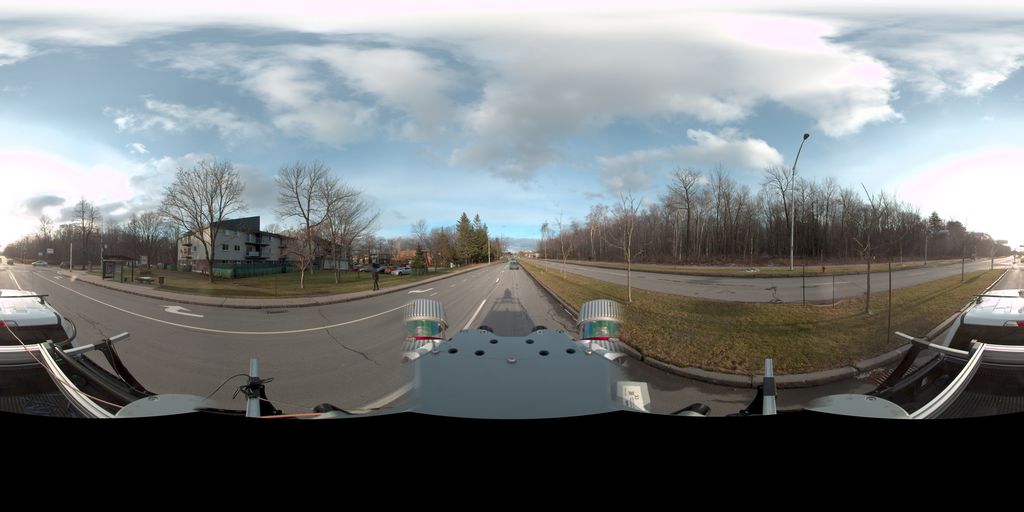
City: quebec_city